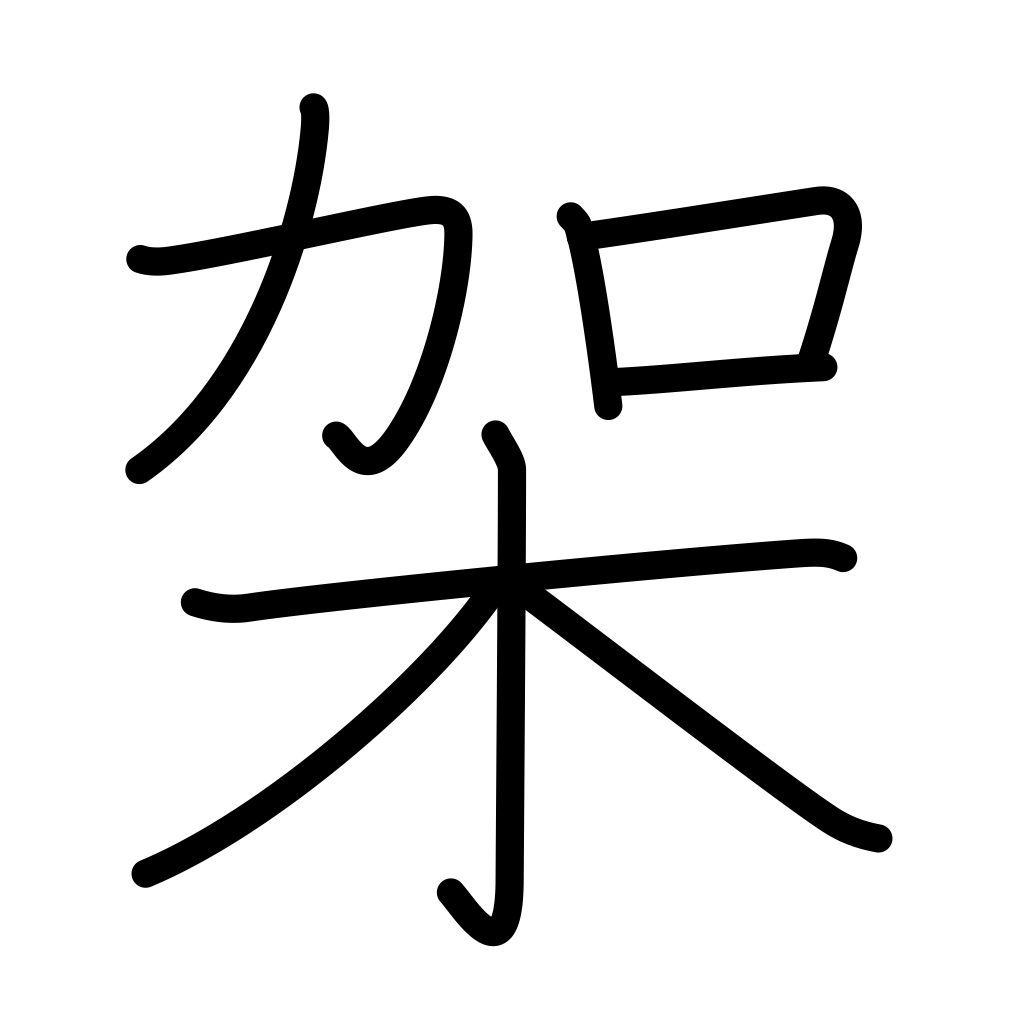
Meaning: erect, frame, mount, support, shelf, construct